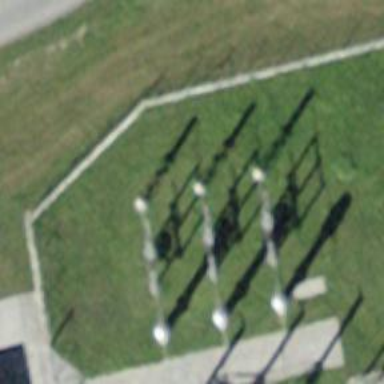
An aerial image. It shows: Switch used for power control.